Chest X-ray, PA view. Patient: 59 years old, sex F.
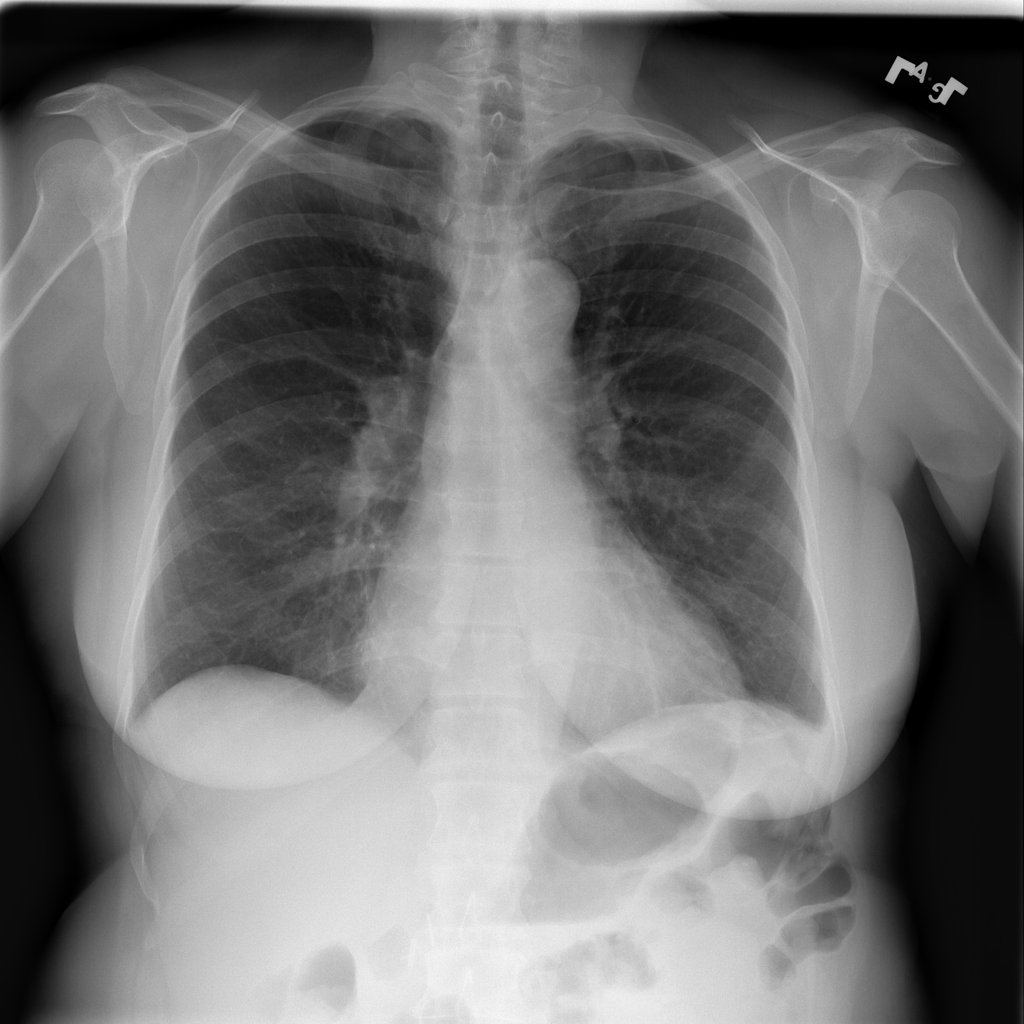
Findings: No Finding